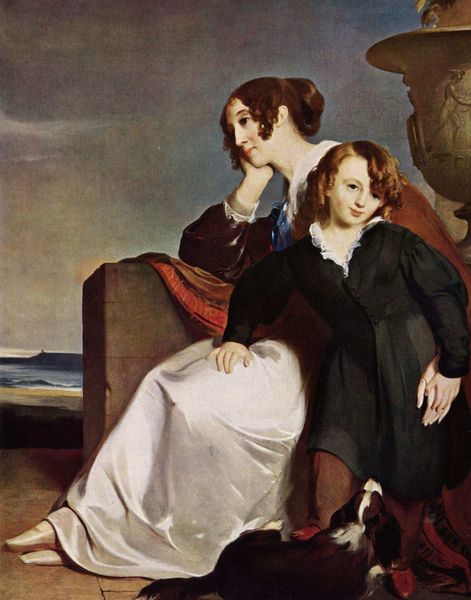
Titel: Mutter und Sohn
Künstler: Thomas Sully
Standort: New York (New York)
Institution: The Metropolitan Museum of Art
Schlagwörter: blau, dunkel, gemälde, hand, himmel, meer, nackt, schatten, wasser, weiß, wolken, grün, landschaft, mädchen, see, sitzen, ufer, abend, braun, elegant, finger, frau, frisur, frisuren, geste, grau, kleid, licht, mund, nase, ohr, orange, pfeiler, profil, schwarz, stirn, stuhl, stützen, säule, blick, dame, hund, rot, schal, tier, tuch, ornament, rock, blond, hemd, hose, jung, arm, augen, blass, blicke, falten, gesicht, knoten, kragen, leinen, spitze, stehen, stein, hals, hände, portrait, porträt, ferne, horizont, natur, brüstung, gewässer, sonne, boden, gewand, haare, mantel, reich, sessel, stoff, decke, familie, kind, mutter, paar, blässe, england, kinn, knopf, lippen, locke, locken, seide, brunnen, amphore, vase, bewölkt, fell, lächeln, relief, dutt, füße, küste, strand, welle, wellen, düster, sitz, schuhe, mauer, idylle, lehnen, langeweile, weiblich, zopf, ernst, glanz, angelehnt, melancholie, stimmung, junge, rüsche, rüschen, schoß, verträumt, warten, knie, aufstützen, knöpfe, nachdenken, nazarener, gehrock, satin, haarknoten, gefäß, antike, knabe, gestützt, fuss, schönheit, wolkig, schuh, fleck, flecken, diagonal, gestus, weß, eiss, fernweh, sehnsucht, nähe, chien, wach, griechisch, innig, aufgestützt, anzu, anglais, bleich, reif, graublau, freien, hermes, klassik, urne, barfus, sohn, treue, weißs, asser, hören, siten, aufgesteckt, rote schuhe, kummer, mutter kind, romantique, overbeck, gros, vague, weißes kleid, mer, klied, roter umhang, träumerisch, gericault, krater, wolekn, blauer hintergrund, nobel, schattenw, debout, cken, spite, gerard, bleichw, assise, melancolie, suff, fingerreif, fistur, horziton, kinge, malankolie, sange, schnsucht, hn, weißes klied, weiße schuhe, phare, ferweh, couché, femme et enfant, songeuse, amour maternel